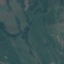
Land use / land cover class: Pasture